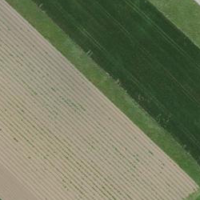
EUNIS habitat code: 52
Species observed at this site:
Fagopyrum esculentum